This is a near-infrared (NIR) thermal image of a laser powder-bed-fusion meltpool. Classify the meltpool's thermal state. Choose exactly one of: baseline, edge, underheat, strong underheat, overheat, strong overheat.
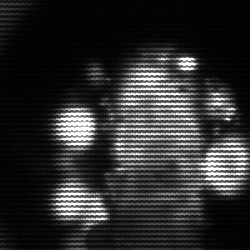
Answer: strong underheat